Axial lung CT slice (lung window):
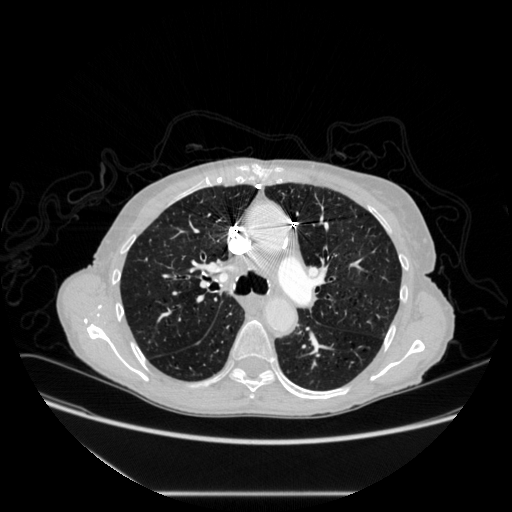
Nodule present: no